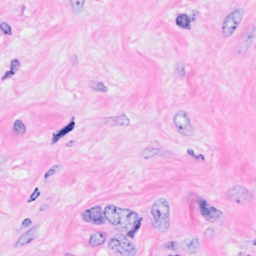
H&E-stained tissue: Breast